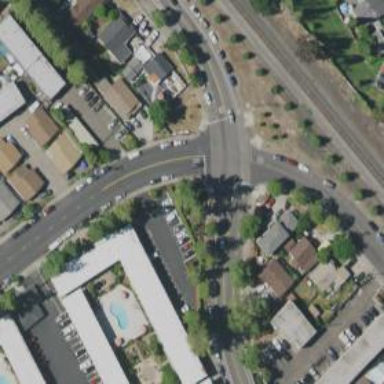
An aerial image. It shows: Residential road with separate asphalt sidewalk.